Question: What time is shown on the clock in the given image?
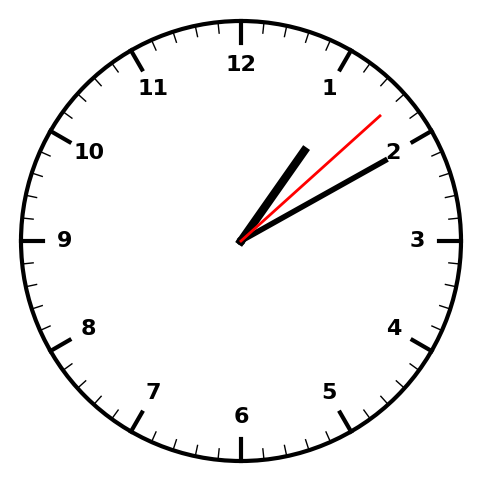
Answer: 01:10:08